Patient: sex M, age 72
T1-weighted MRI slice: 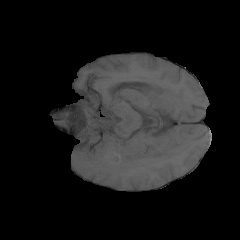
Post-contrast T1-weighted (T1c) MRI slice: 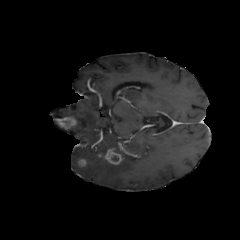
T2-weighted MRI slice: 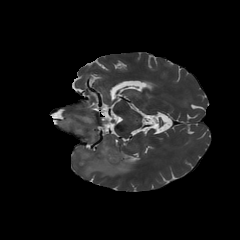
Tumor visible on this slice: yes
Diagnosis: Glioblastoma, IDH-wildtype
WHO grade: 4